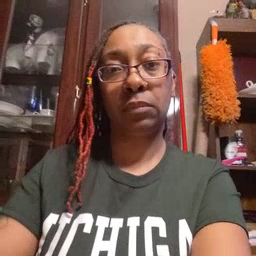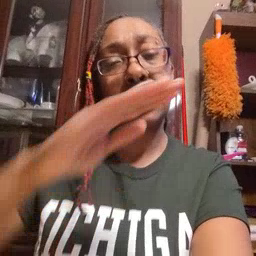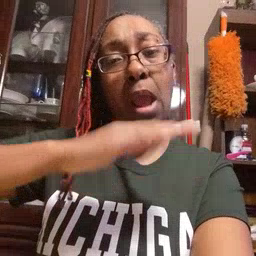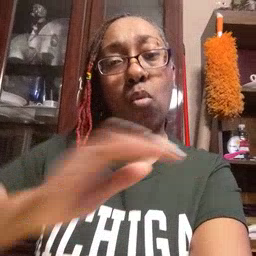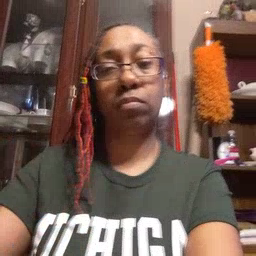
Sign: table